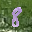
Label: 8